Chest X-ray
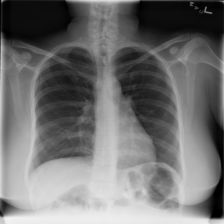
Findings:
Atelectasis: negative
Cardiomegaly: negative
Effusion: negative
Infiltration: negative
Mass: negative
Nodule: negative
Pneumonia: negative
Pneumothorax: negative
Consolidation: negative
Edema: negative
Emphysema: negative
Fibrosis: negative
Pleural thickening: negative
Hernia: negative